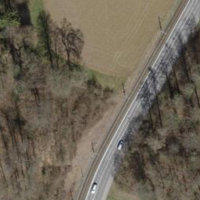
EUNIS habitat code: 52
Species observed at this site:
Euonymus europaeus